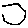
Label: hexagon